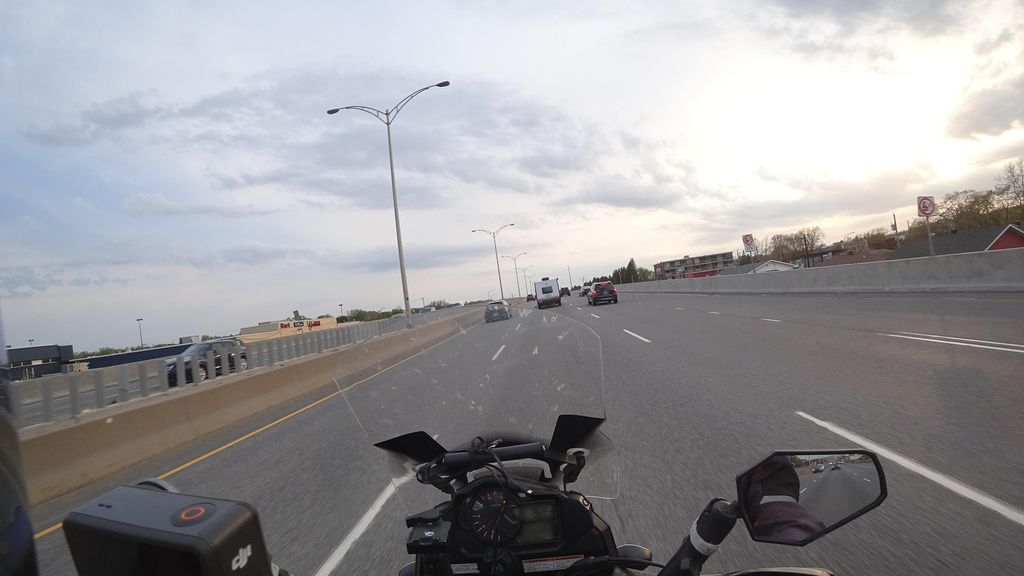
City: quebec_city